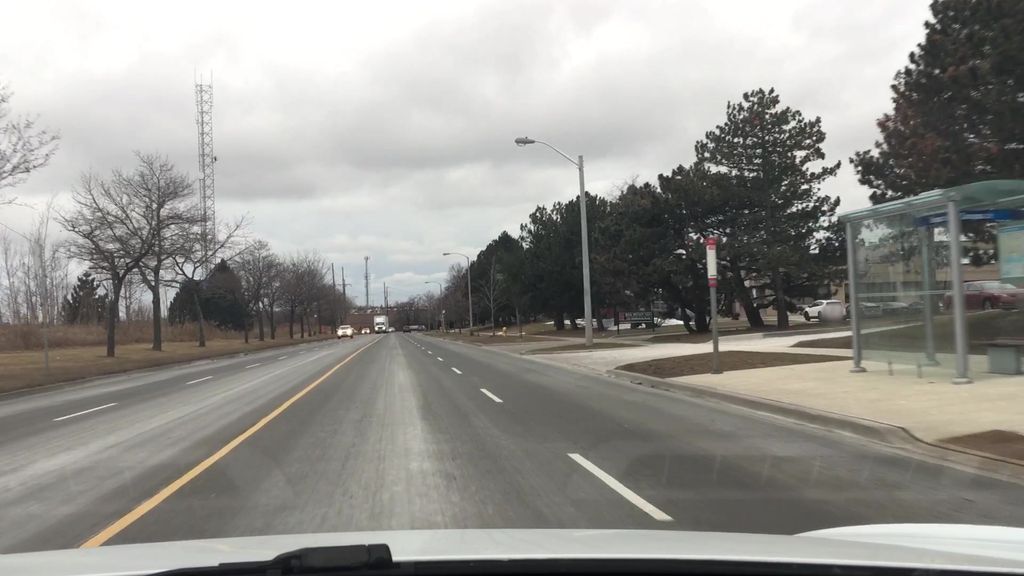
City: toronto